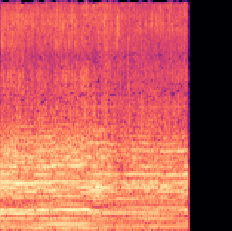
Sound class: Chainsaw